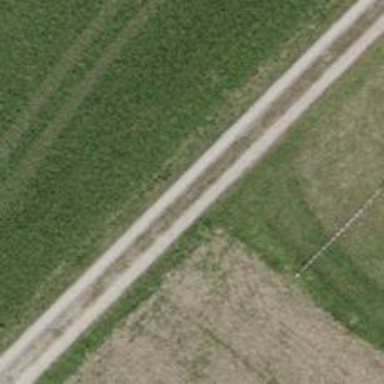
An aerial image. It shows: Track with compacted grade2 surface.